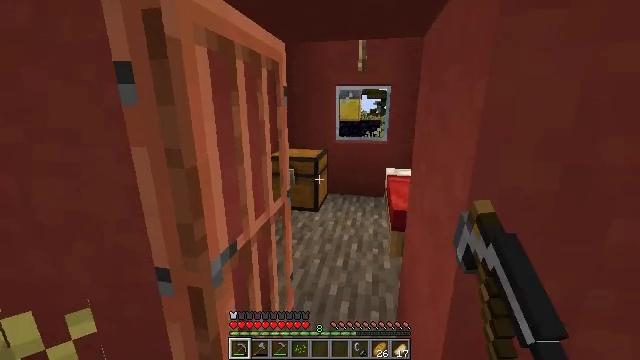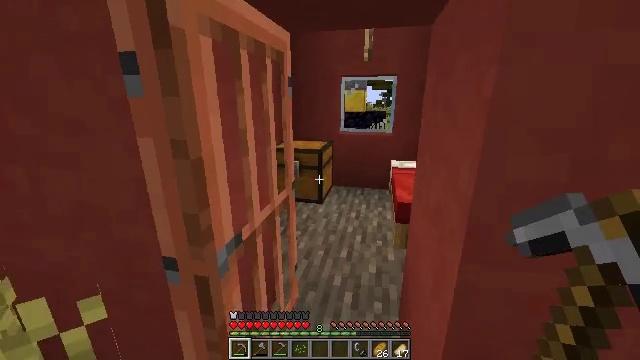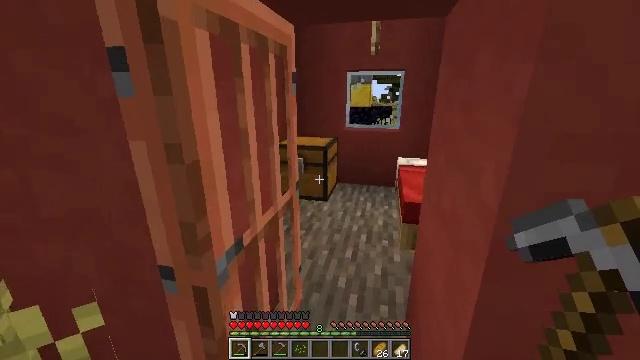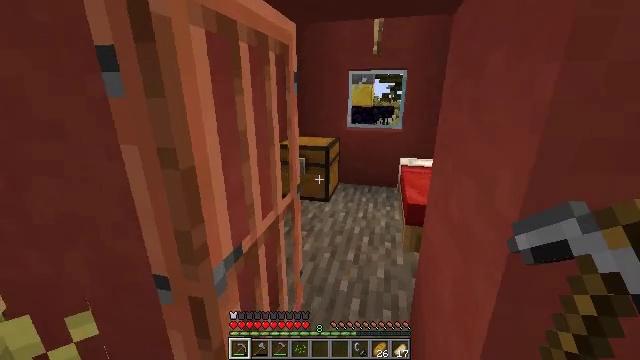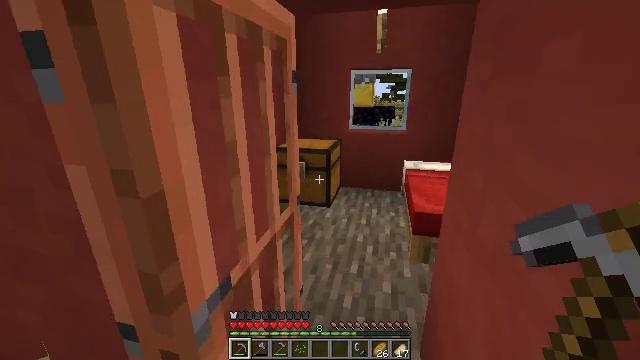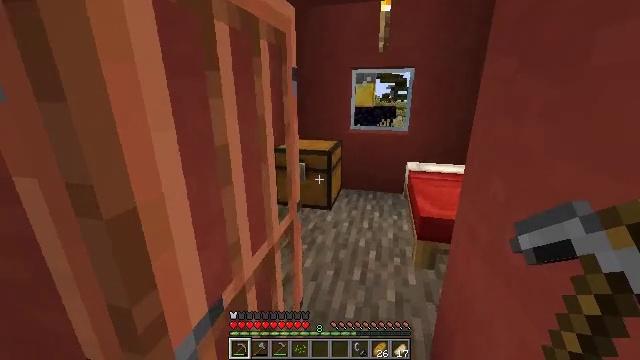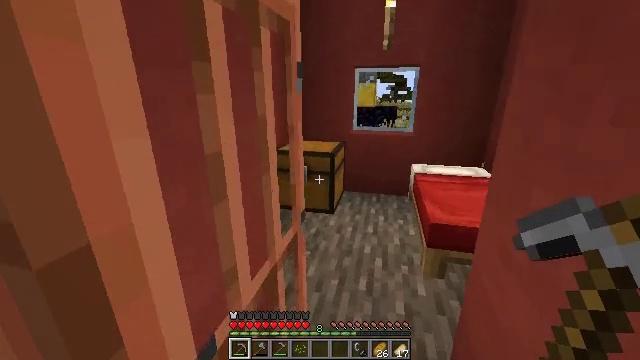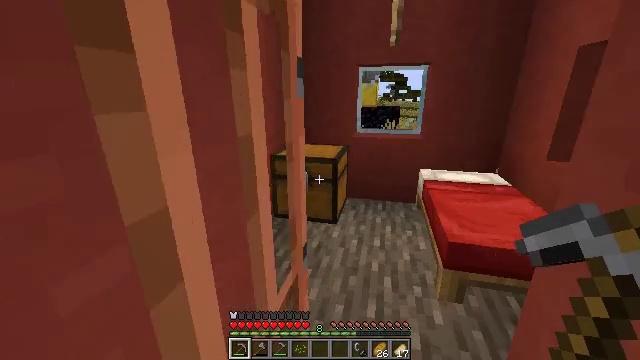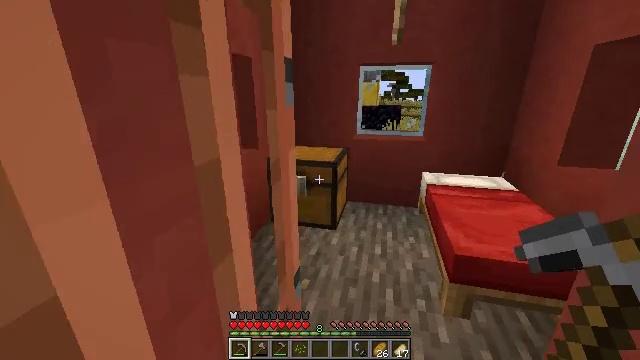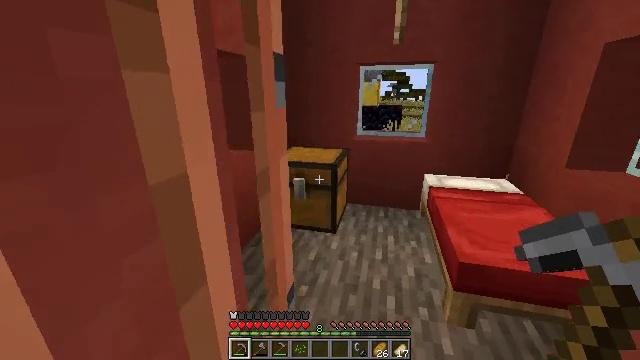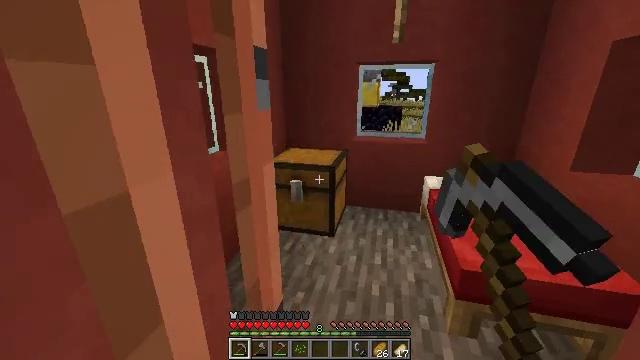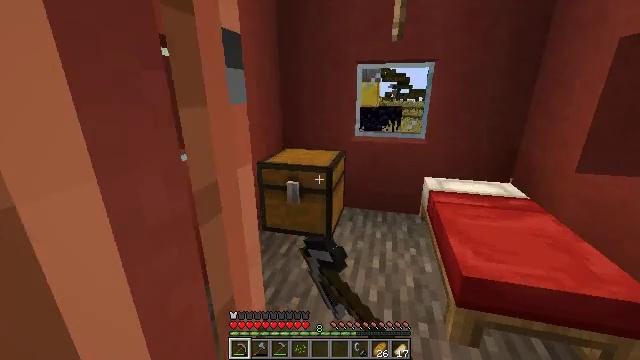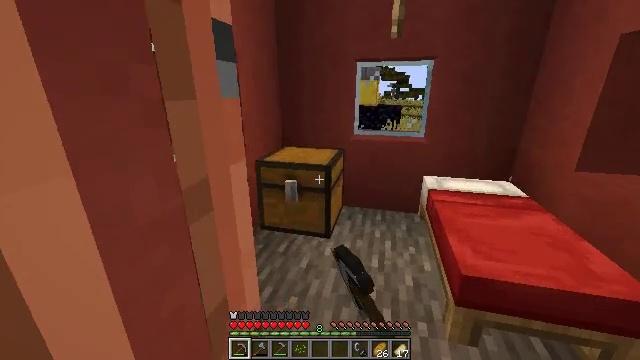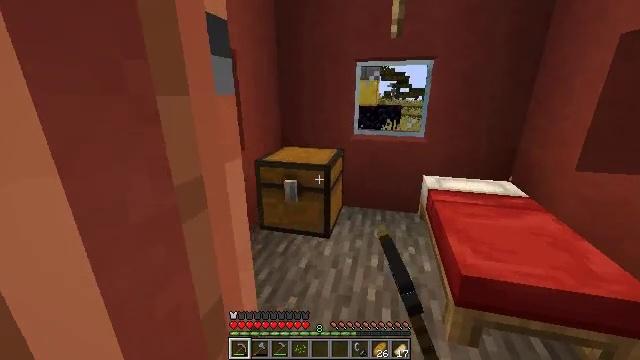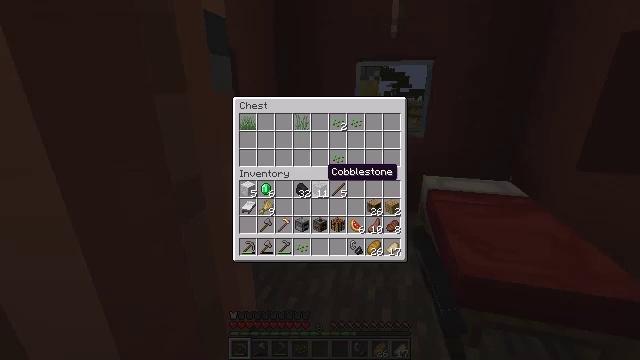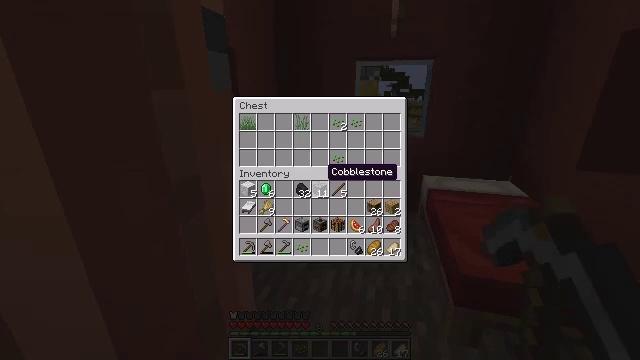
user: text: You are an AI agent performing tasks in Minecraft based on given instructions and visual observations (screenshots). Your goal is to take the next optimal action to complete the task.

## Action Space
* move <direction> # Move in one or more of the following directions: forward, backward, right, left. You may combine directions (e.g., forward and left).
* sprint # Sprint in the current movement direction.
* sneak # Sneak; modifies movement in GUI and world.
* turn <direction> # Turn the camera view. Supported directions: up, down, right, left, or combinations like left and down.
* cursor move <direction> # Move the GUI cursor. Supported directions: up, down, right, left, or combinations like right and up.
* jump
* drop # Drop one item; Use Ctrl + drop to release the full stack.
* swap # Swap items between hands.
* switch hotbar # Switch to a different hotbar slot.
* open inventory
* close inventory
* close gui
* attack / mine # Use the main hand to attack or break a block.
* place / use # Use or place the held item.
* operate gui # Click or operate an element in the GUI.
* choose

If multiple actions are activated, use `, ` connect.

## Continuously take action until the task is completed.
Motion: motion action
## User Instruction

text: Mine a hay block from the field.
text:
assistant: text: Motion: turn left and down
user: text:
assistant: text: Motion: move forward, turn left and down
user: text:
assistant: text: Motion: move forward
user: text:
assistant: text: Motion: move forward
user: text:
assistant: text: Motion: move forward
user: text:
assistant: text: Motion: move forward
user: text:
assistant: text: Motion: move forward
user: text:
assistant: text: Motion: move forward
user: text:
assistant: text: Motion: use / place
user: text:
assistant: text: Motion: use / place
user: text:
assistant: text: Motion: use / place
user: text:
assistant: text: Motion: no_op
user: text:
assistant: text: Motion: no_op
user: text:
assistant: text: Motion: open gui
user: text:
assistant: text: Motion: no_op
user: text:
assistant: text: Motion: no_op
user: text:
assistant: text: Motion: no_op
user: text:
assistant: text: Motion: no_op
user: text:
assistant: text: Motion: no_op
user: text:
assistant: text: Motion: no_op
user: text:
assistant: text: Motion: no_op
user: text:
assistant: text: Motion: no_op
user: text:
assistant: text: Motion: no_op
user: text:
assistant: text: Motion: no_op
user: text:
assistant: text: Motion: no_op
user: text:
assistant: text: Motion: cursor move left
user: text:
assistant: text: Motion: turn left and up, close gui
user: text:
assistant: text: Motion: turn left and up
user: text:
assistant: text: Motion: turn left and up
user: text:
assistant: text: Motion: turn left and up